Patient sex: F
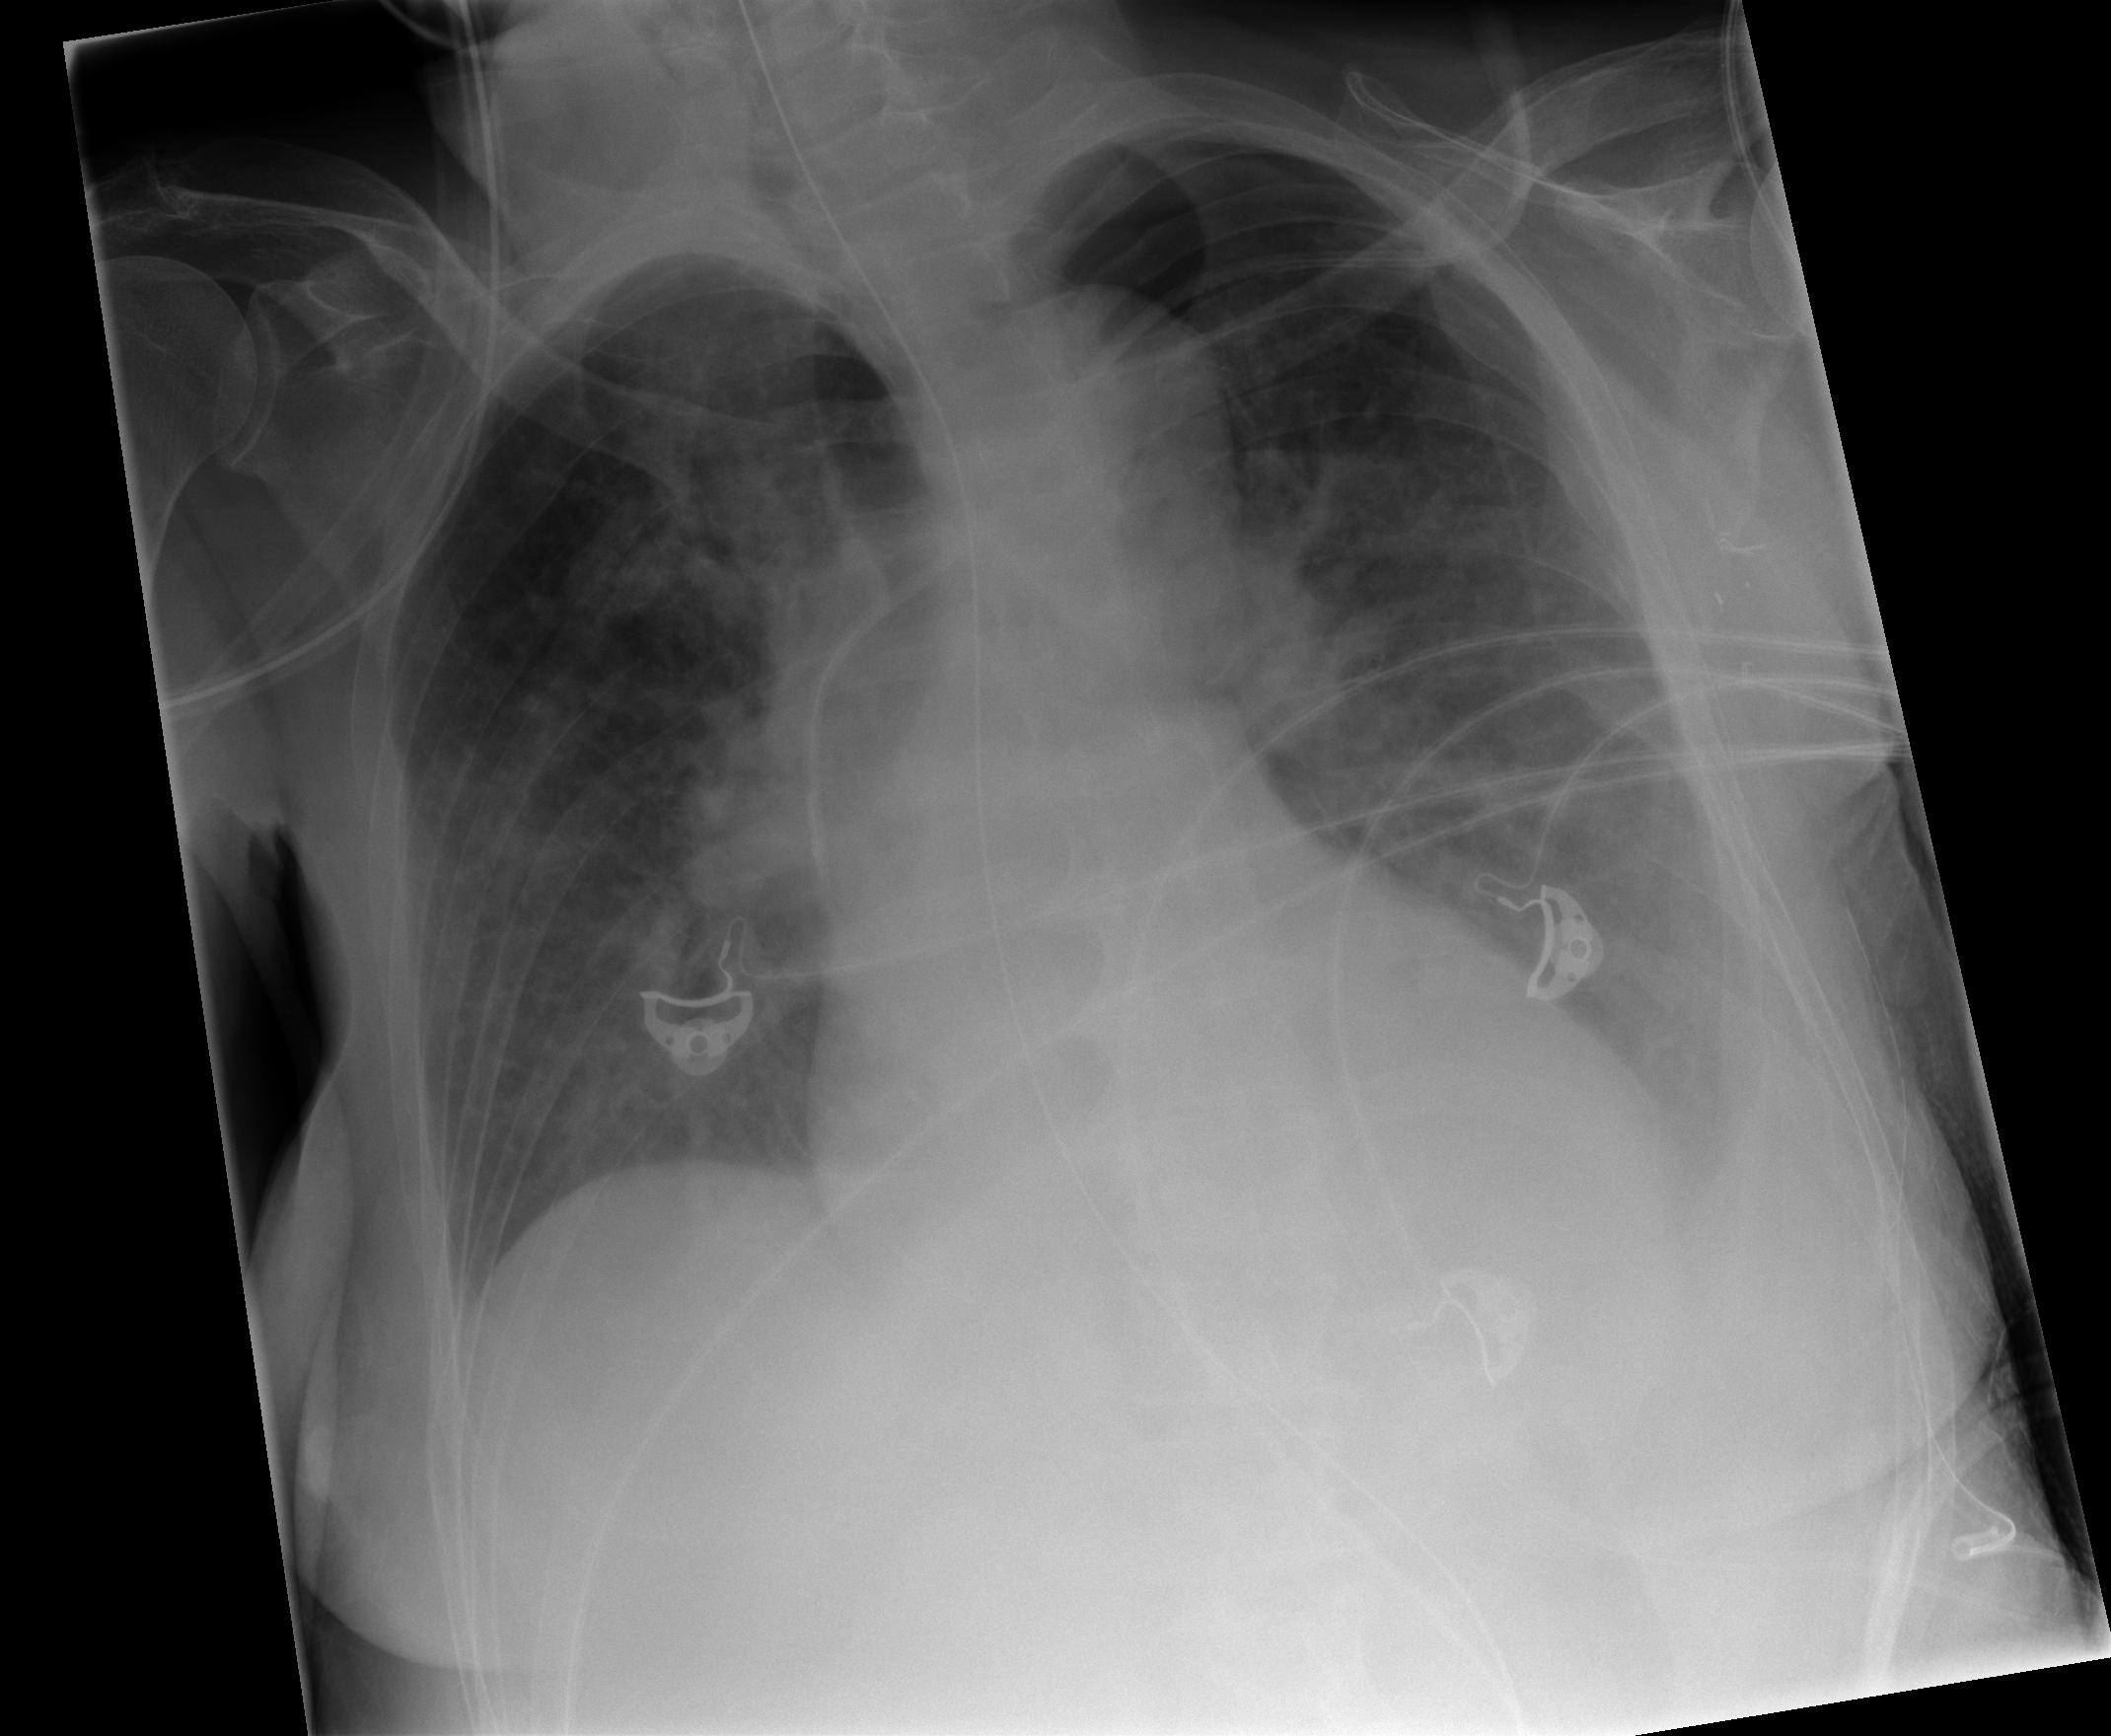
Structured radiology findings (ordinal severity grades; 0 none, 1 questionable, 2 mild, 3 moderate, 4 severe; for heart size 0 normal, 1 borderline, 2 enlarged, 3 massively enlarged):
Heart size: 0
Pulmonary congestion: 2
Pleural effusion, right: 0
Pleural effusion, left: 2
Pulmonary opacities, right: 0
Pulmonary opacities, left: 0
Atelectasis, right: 0
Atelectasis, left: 2